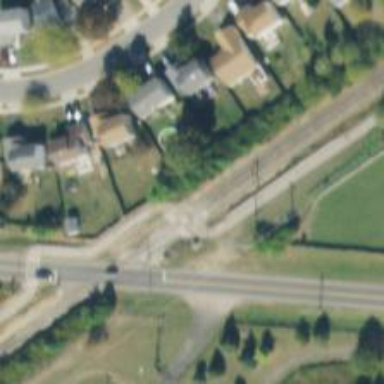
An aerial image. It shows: Crossing for the railway.